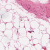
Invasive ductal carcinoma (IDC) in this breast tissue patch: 0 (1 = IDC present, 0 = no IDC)